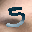
Label: 5